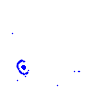
Particle: pion